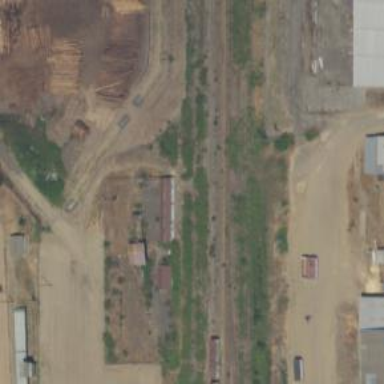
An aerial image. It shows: Railway siding with rails.